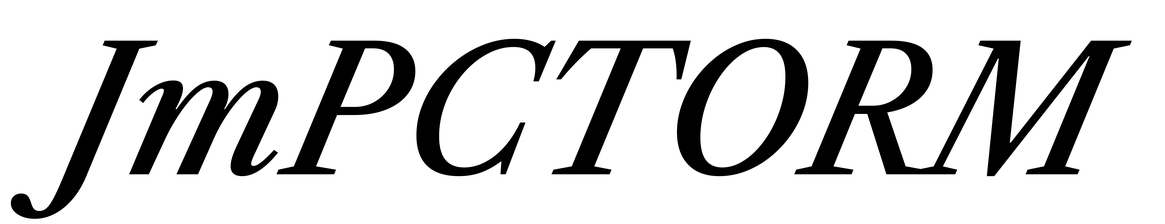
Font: LibreCaslonText-Italic_Medium_Italic